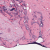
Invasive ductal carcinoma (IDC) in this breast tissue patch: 0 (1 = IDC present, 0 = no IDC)